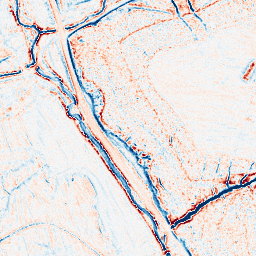
Category: edge_preserving
Decomposition family: anisotropic_diffusion
Decomposition parameters: iterations: 10
kappa: 10
gamma: 0.15
Upsampling method: edge_directed
Upsampling parameters: scale: 2
Upsampling scale: 2